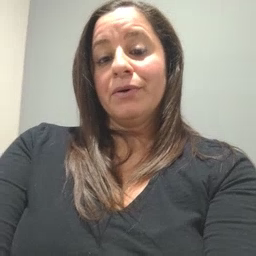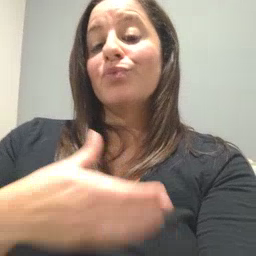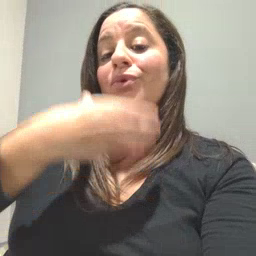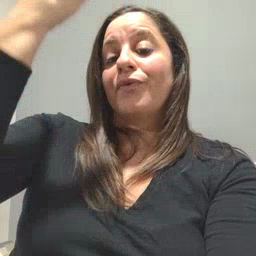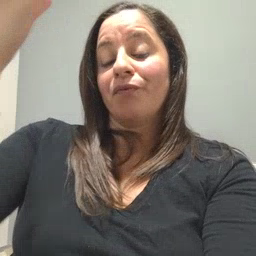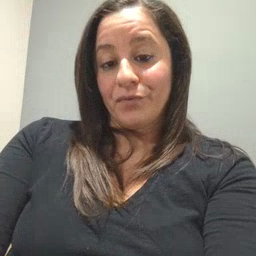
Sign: giraffe